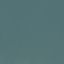
Land use / land cover class: SeaLake